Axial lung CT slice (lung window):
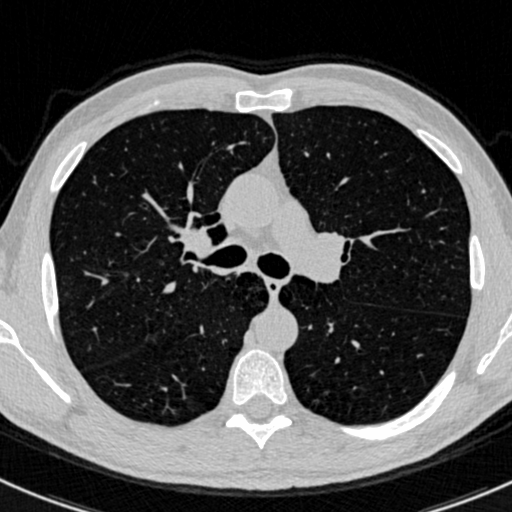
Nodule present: no